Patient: sex M, age 57
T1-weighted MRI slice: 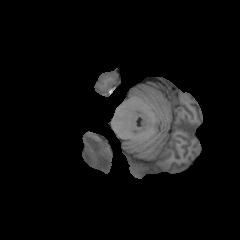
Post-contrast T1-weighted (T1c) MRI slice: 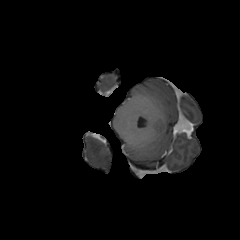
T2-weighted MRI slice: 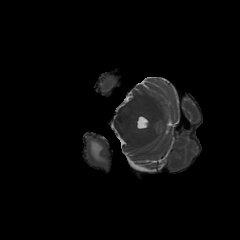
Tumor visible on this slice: yes
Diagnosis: Glioblastoma, IDH-wildtype
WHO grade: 4